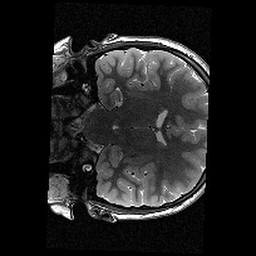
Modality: T2w
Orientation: coronal
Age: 11
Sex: female
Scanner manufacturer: siemens
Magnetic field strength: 3 T
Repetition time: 9.23 s
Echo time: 0.067 s